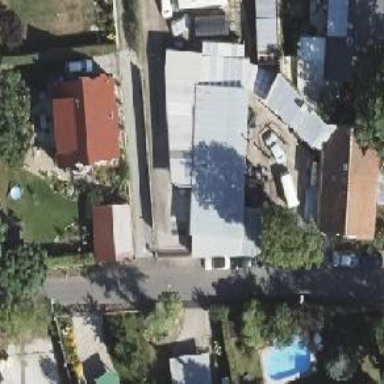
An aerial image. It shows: Car repair shop.